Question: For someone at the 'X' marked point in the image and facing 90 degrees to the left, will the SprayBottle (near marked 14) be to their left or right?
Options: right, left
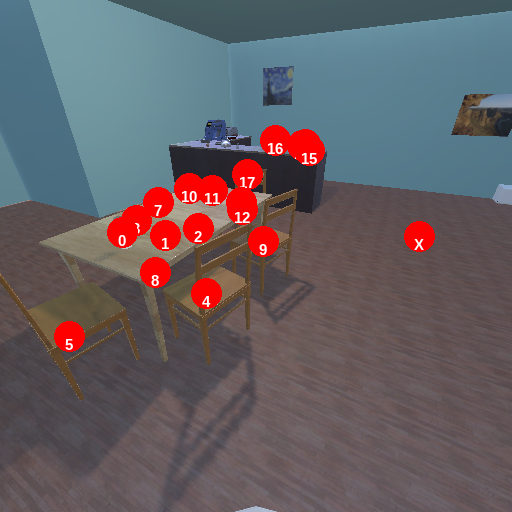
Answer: right